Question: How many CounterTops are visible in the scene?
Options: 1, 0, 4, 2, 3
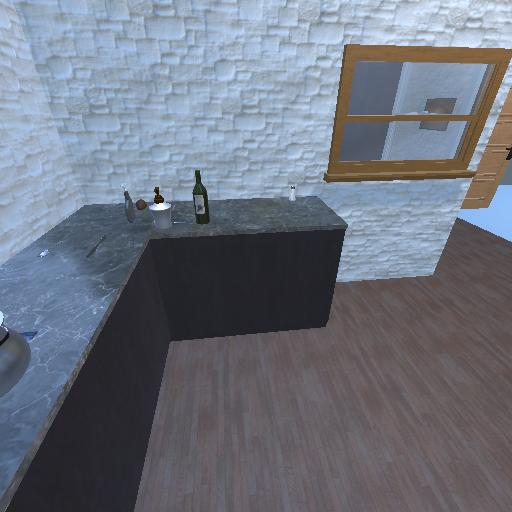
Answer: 1